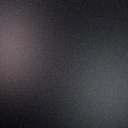
Screen state: off